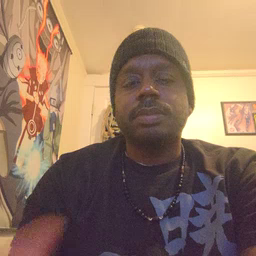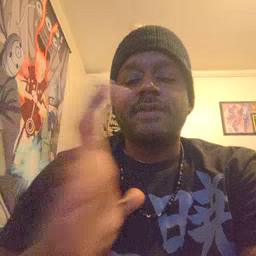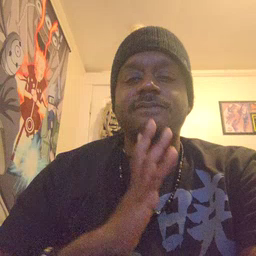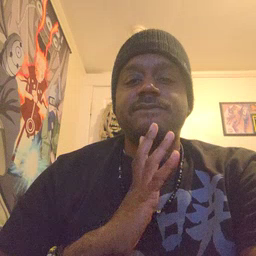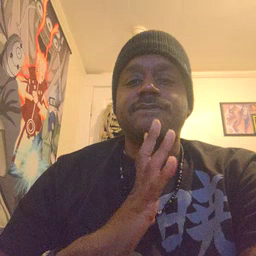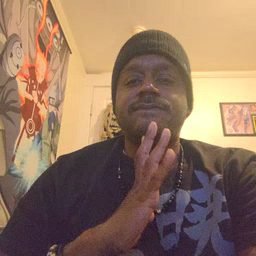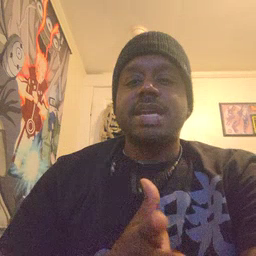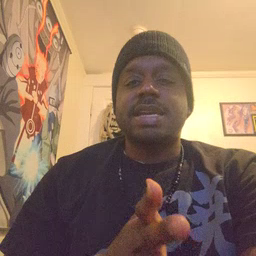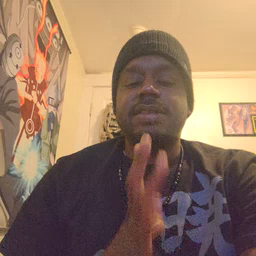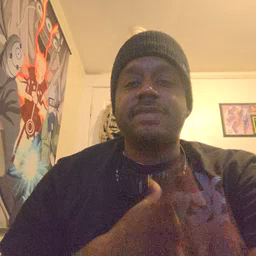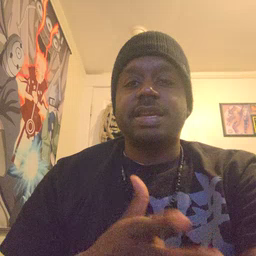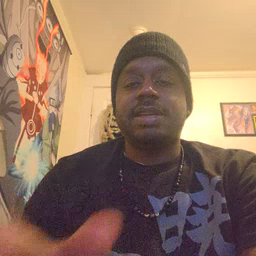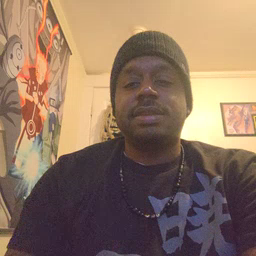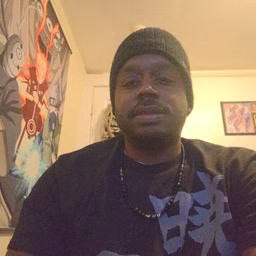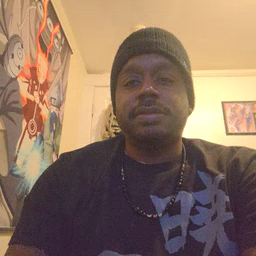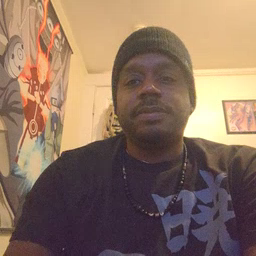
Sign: fine